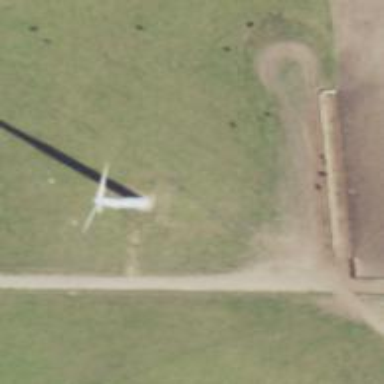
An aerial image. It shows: Wind generator powered by wind turbine.